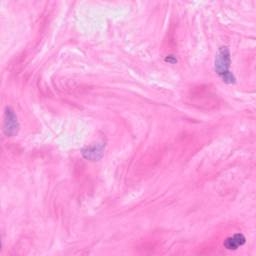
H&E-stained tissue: Breast